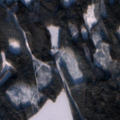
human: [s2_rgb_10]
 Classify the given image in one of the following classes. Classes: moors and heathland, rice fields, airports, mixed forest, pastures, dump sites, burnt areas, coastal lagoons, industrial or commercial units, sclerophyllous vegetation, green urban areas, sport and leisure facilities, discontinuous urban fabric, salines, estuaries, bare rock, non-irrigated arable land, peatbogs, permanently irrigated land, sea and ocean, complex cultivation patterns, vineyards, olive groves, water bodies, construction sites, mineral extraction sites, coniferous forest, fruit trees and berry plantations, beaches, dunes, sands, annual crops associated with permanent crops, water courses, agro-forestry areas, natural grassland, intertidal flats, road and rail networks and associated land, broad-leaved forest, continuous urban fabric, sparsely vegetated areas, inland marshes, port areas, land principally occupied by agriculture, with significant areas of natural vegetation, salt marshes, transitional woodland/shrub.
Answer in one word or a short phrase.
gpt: coniferous forest, mixed forest, transitional woodland/shrub, water bodies